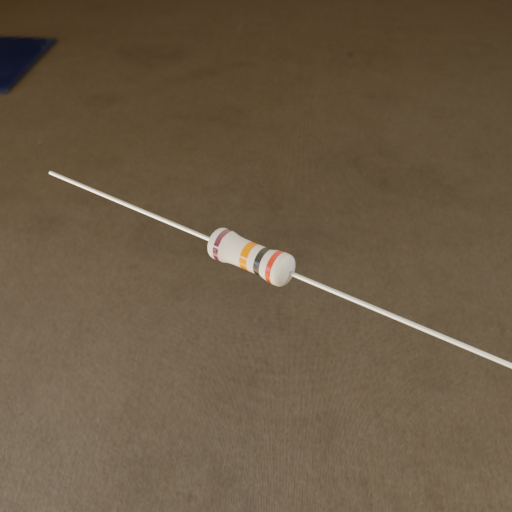
Resistor colour bands (in order): brown, orange, black, red